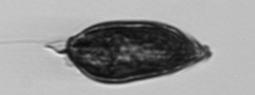
Label: Prorocentrum_micans